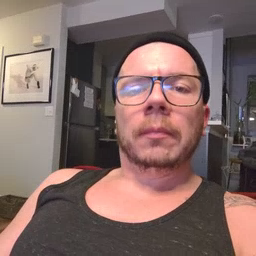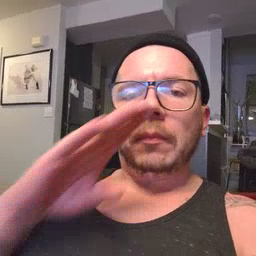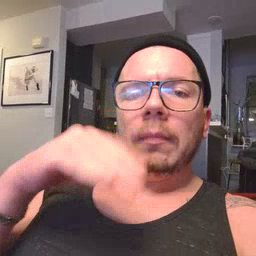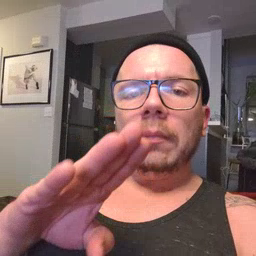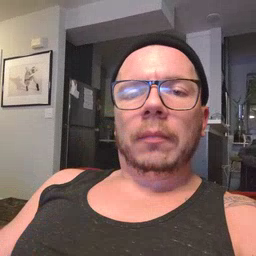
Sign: elephant